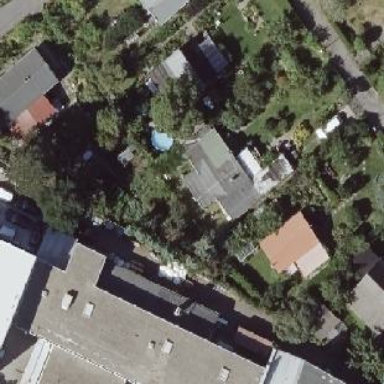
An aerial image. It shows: Bungalow.